Interaction volume radius: 10 \u00c5
Interaction volume height: 20 \u00c5
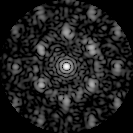
Disorder parameter: 0.5759